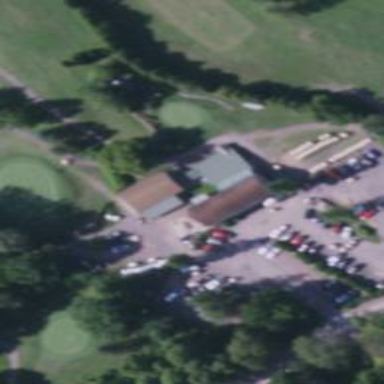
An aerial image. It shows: Path for both roads and golfers.